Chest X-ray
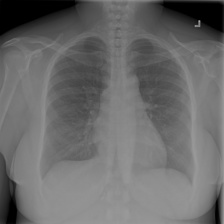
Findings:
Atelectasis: negative
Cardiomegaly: negative
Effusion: negative
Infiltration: positive
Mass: negative
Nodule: negative
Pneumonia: negative
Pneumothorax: negative
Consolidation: negative
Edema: negative
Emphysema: negative
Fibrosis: negative
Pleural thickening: negative
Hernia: negative